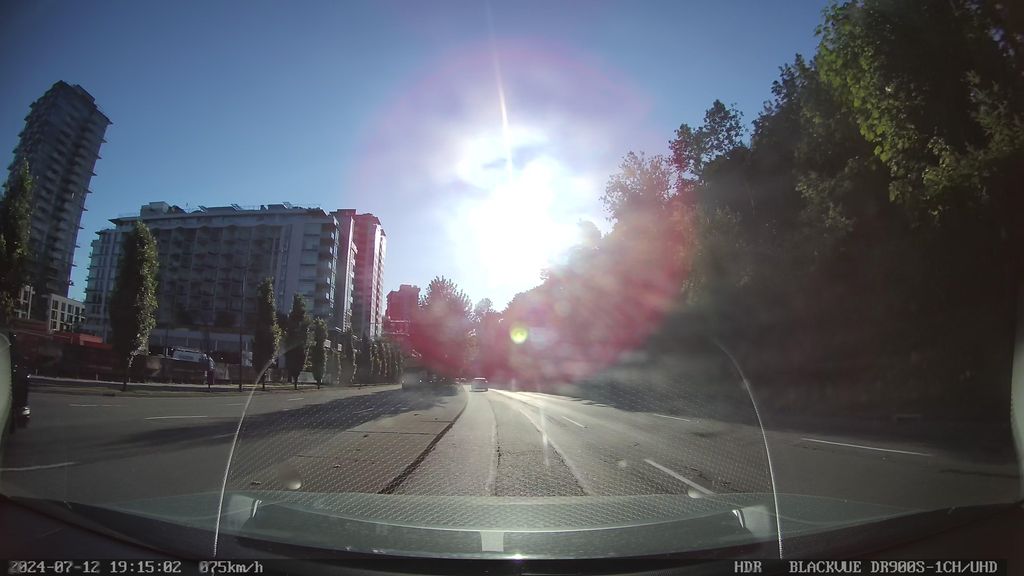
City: vancouver